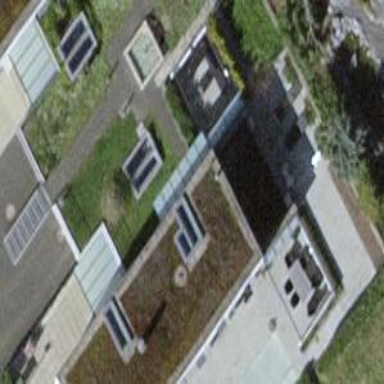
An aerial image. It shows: View of roof of building.